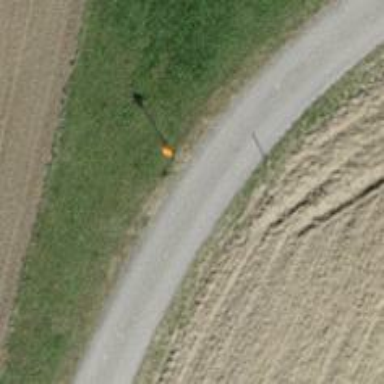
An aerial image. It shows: Orange aerial marker.